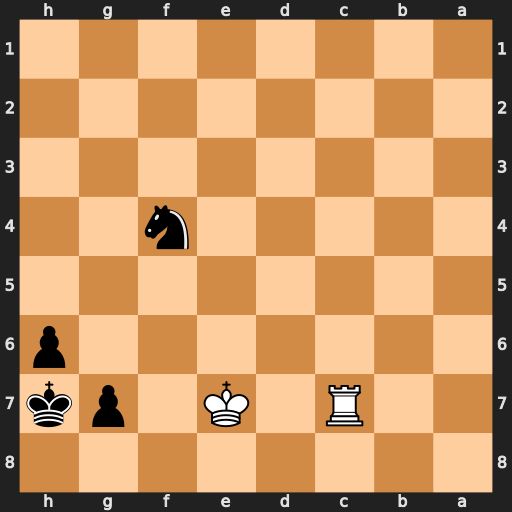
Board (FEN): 8/2R1K1pk/7p/8/5n2/8/8/8
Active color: b
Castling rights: -
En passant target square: -
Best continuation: Nd5+ Ke6 Nxc7+